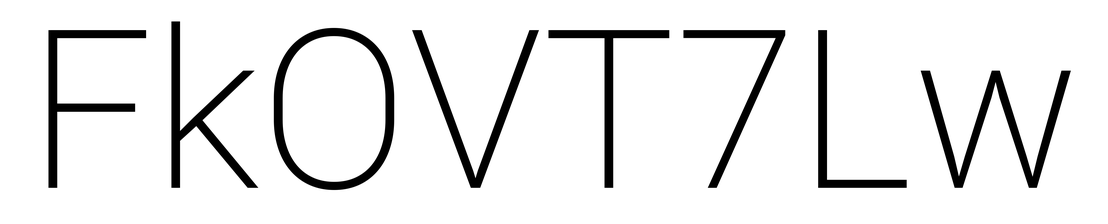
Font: Roboto_ExtraLight